Current action and preconditions to check: trajectory_clear

Your task: For each precondition in the list above, predict whether it will hold at this action.

Consider the current scene as observed from the mobile robot's camera, and analyze the predicted future states of all dynamic agents (e.g., people, animals, vehicles, or any moving entities) within the NEXT SECOND.

IMPORTANT: Only answer "very likely" if you are absolutely certain—based on strong, clear evidence—that a dynamic agent will violate the precondition in the predicted future state. Do NOT answer "very likely" for unlikely, ambiguous, or low-probability risks.

Ask yourself for each precondition: Is there a high probability, with clear and convincing evidence, that the predicted future states of any dynamic agent will interfere with the predicted future state of the currently executing action within the NEXT SECOND, causing that precondition to fail?

Assess the risk level based on these predictions. Use "likely" or "very likely" if motions create a clear risk of interference.

Use "neutral" or "improbable" if agents are nearby but their predicted paths are clearly diverging or non-conflicting.

Failure Risk Categories: "very improbable", "improbable", "neutral", "likely", "very likely"

Answer Format: Output ONLY the probability_of_failure value from these categories: "very improbable", "improbable", "neutral", "likely", "very likely"

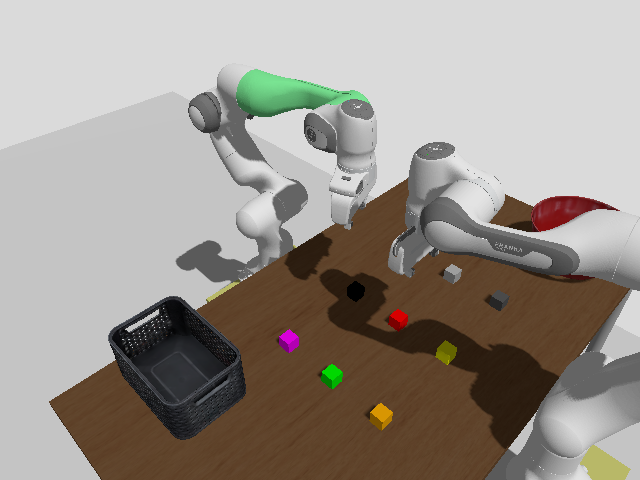

Answer: likely